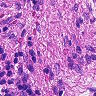
Metastatic tissue present: no